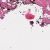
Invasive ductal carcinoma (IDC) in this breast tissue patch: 0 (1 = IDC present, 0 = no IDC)